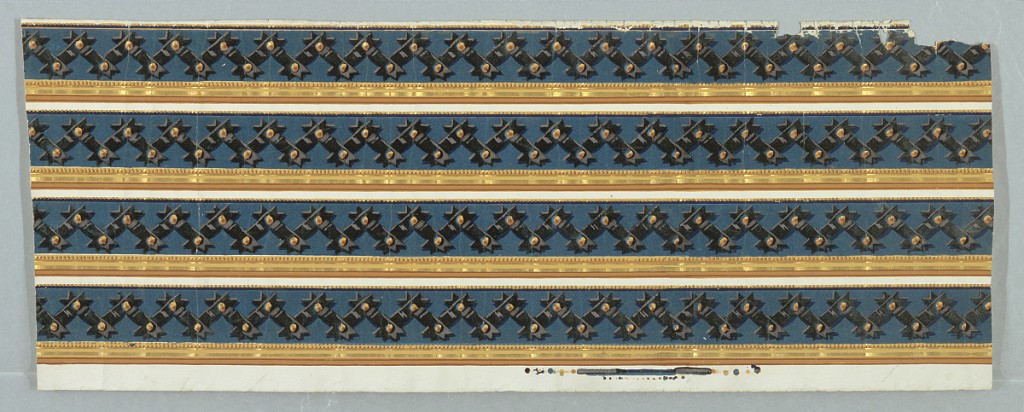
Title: Border
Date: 1830–50
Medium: Block-printed and flocked
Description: Simulated small strips of fabric or leather, connecting at 90 degree angles, anchored by a brass tack. Printed in blue and ocher. Printed four across.